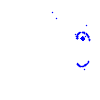
Particle: pion